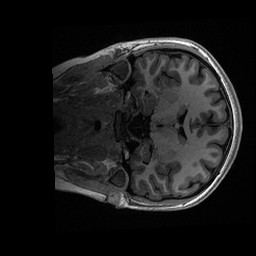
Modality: T1w
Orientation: coronal
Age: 17
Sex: female
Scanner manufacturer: ge
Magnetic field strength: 3 T
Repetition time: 0.006952 s
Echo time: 0.00292 s